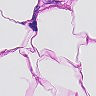
Metastatic tissue present: no